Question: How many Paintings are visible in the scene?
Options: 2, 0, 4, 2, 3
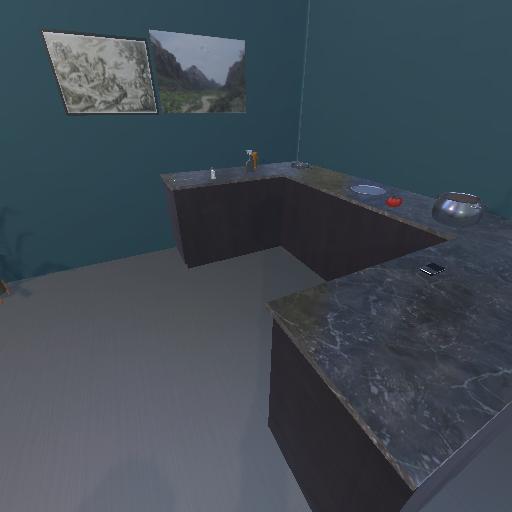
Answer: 2